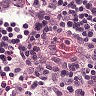
Metastatic tissue present: no